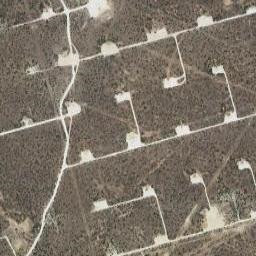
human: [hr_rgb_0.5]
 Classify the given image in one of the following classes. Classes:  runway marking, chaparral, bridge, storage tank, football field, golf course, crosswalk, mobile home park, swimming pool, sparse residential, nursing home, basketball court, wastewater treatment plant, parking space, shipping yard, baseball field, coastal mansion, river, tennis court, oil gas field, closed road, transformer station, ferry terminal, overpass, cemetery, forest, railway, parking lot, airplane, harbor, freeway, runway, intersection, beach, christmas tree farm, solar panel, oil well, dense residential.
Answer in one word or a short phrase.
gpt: oil gas field